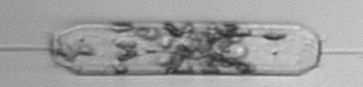
Label: Ditylum_brightwellii